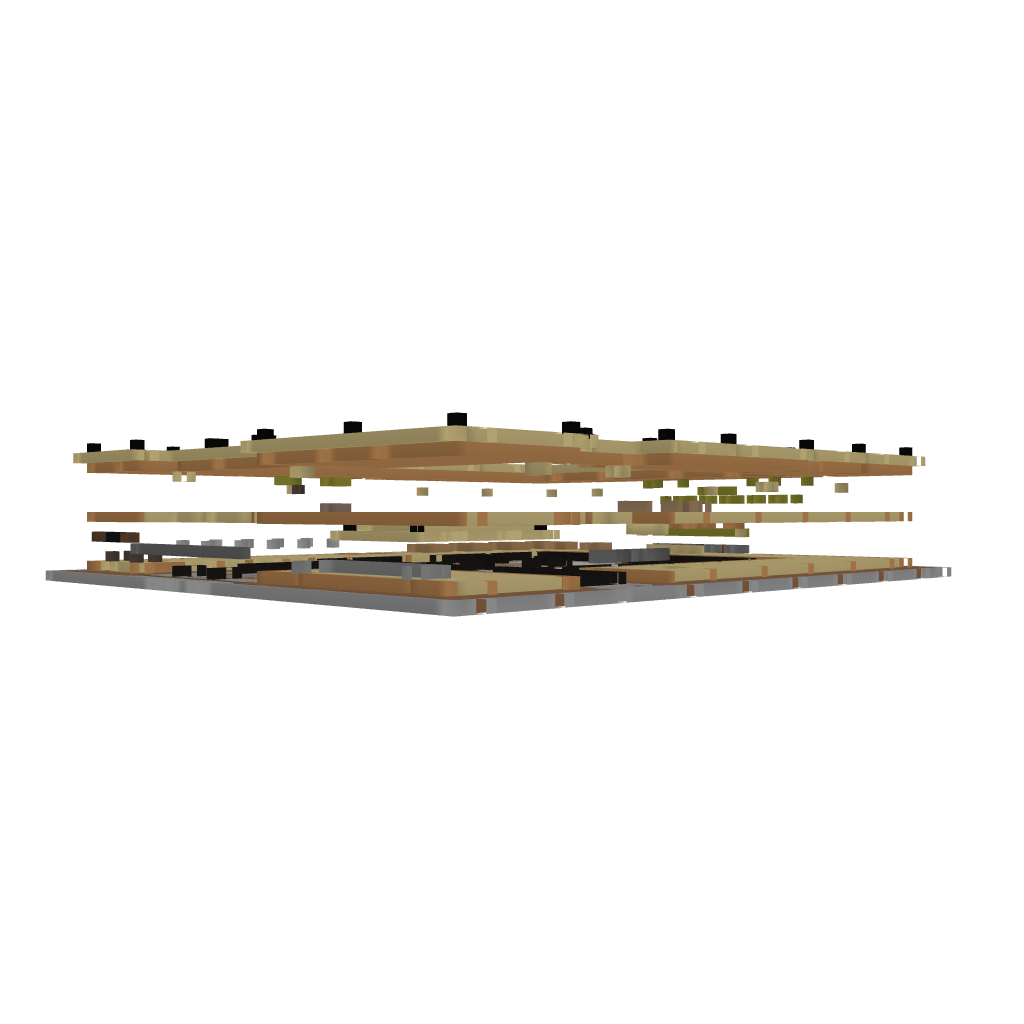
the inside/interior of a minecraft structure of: Modern Mansion